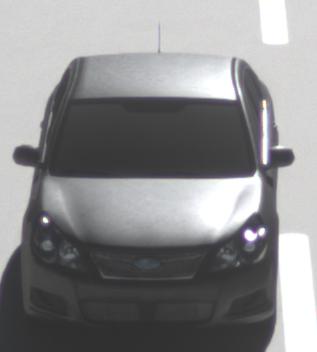
Make: Subaru
Model: Legacy 2.0R
Detailed model: Legacy (IV) Limousine
Model produced from: 2007/09
Model produced until: 2008/10
Doors: 4
Color: gray
Road condition: dry road
Daytime: morning or afternoon
Contrast: high contrast